Aerial crown-view tile of a tropical tree (Barro Colorado Island, Panama), acquired 20241216:
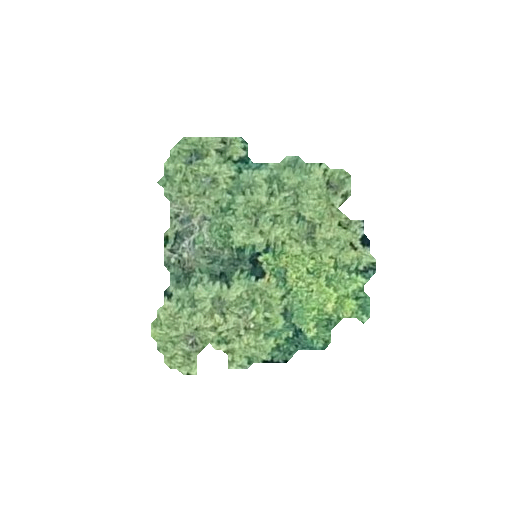
Species: Quararibea stenophylla
GBIF accepted scientific name: Quararibea stenophylla
Crown area: 56.486 m²